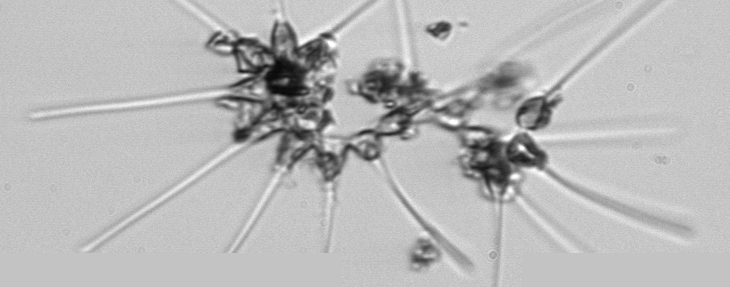
Label: Asterionellopsis_glacialis